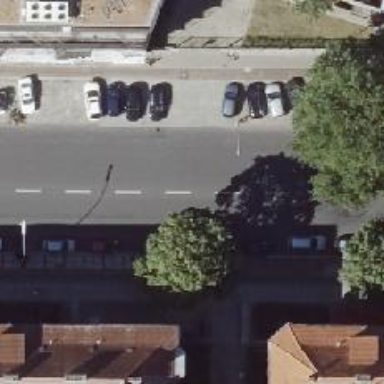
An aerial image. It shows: Secondary road with asphalt surface. It has separate sidewalk and cycle track. Parking lanes are available on the right and on the street side on the left.